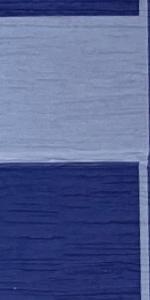
Label: Empty